Interaction volume radius: 5 \u00c5
Interaction volume height: 20 \u00c5
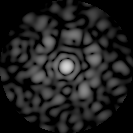
Disorder parameter: 0.7313